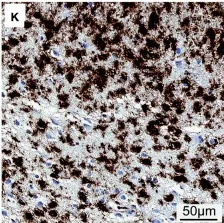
(I-L) Histology of the stereotactic biopsy. Demyelinated areas are shown in Kluver-Barrera staining.
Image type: pathology (immunostaining)